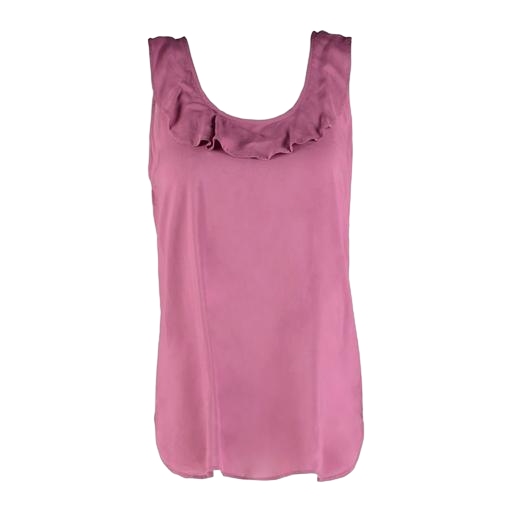
pink ruffled tank top, pink melbourne ruffle tank, pink racerback camisole, white background